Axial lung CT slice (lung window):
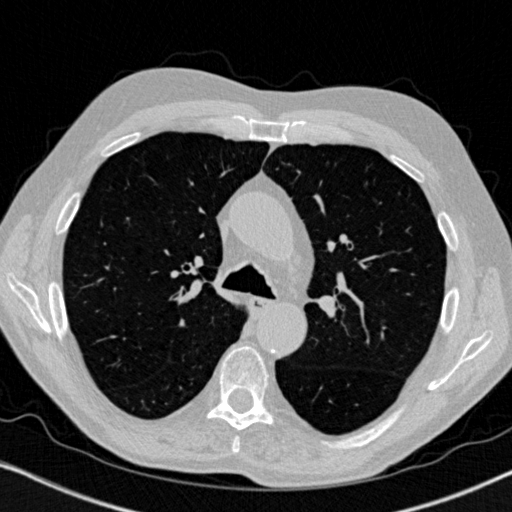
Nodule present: no